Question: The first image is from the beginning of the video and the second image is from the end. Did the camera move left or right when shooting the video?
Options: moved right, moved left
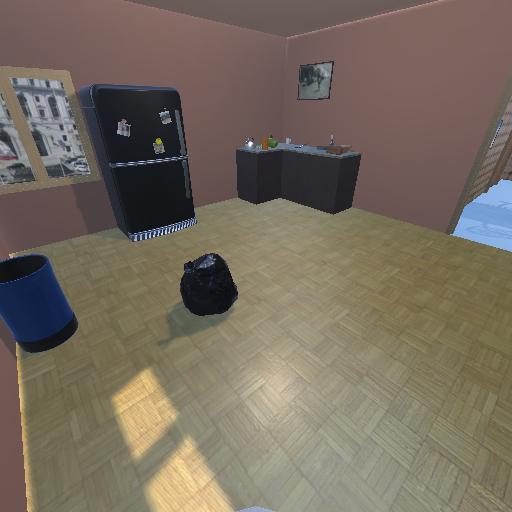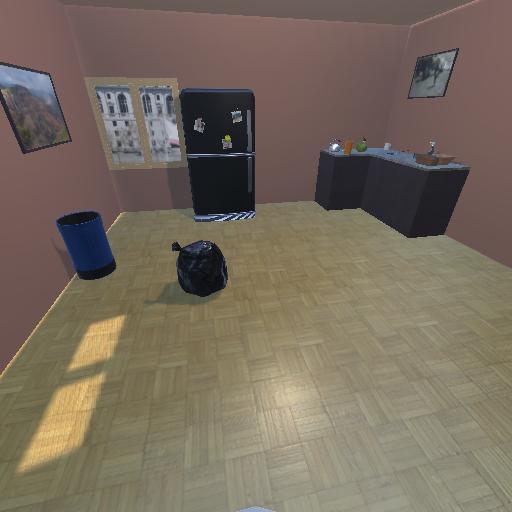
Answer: moved right